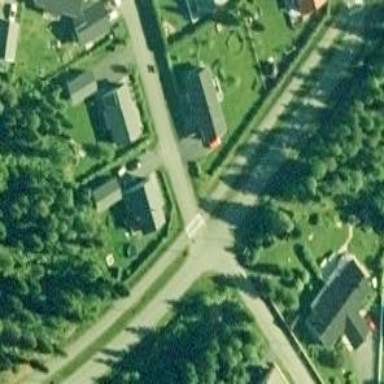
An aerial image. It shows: Marked road crossing.